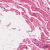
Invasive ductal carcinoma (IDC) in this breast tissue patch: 0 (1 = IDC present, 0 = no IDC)